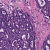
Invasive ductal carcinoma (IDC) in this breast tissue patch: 1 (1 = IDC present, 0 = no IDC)